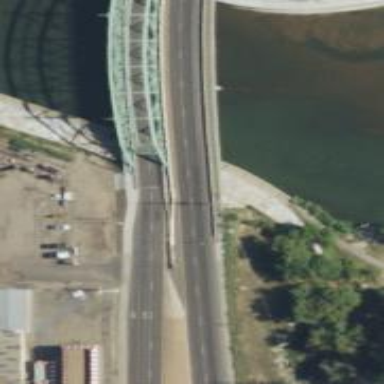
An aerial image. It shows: Primary highway bridge with asphalt surface. The track type is grade 1.